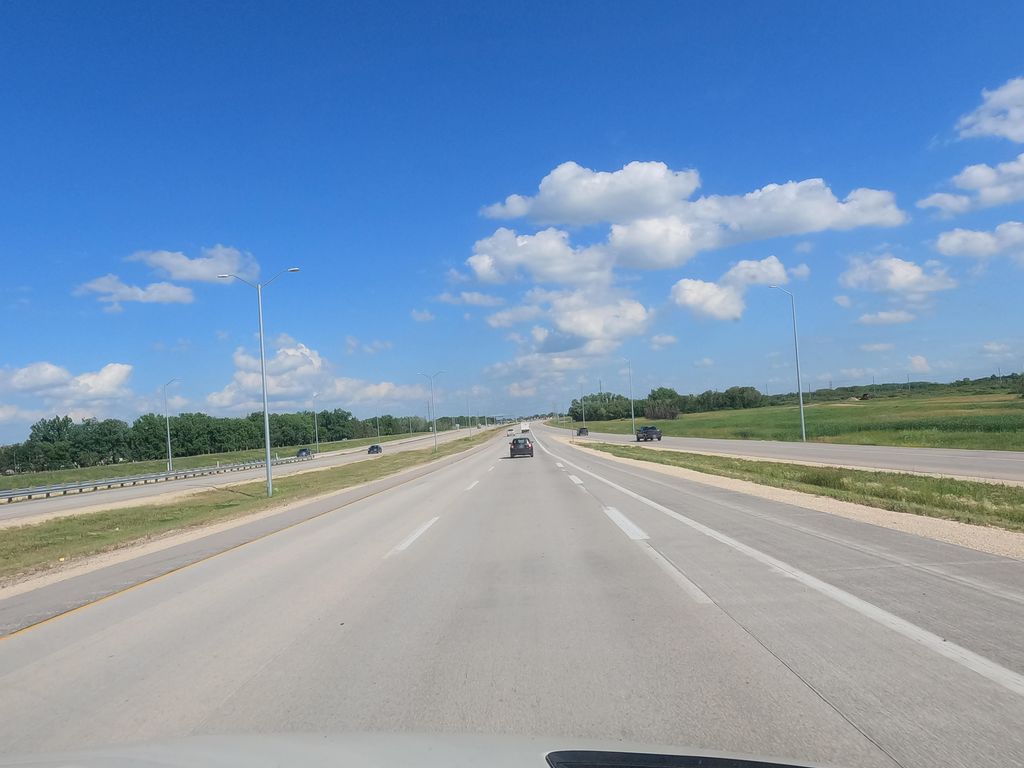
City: winnipeg